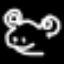
Label: frog